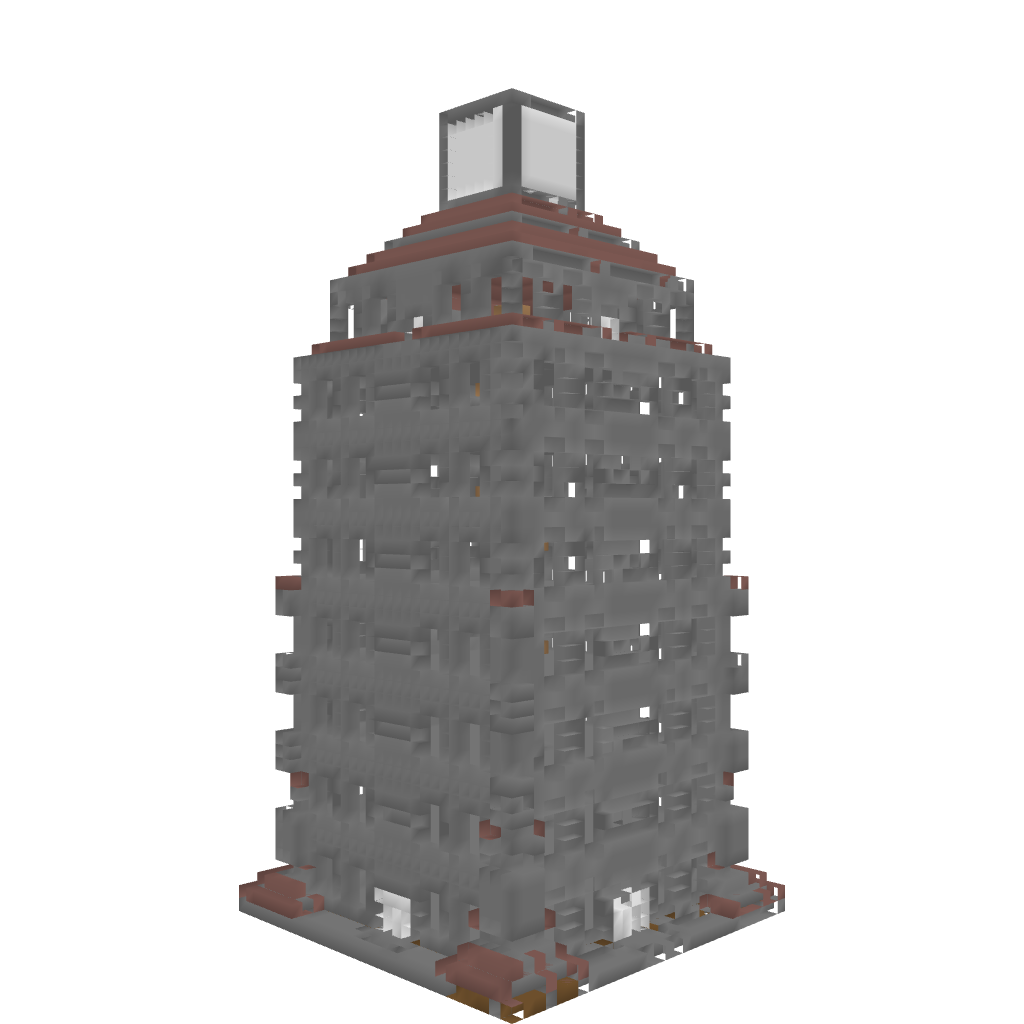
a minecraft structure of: Rainbow Tower bad low quality